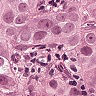
Metastatic tissue present: yes